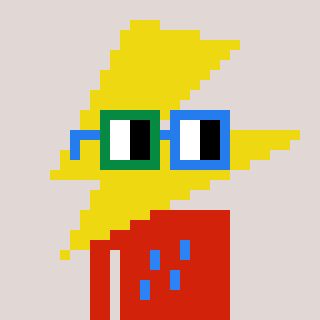
a pixel art character with square green and blue glasses, a lightning bolt-shaped head and a red-colored body on a warm background